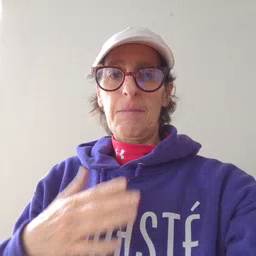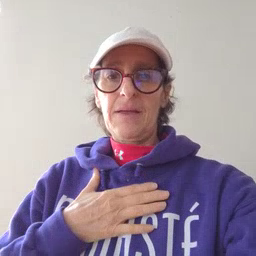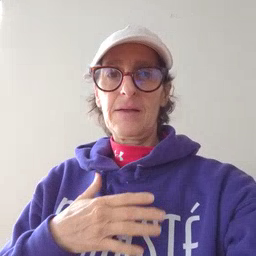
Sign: minemy